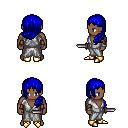
a pixel art fantasy rpg character, male body template, human, dark skin, white robe, metal pants, blue left-swept hairstyle, leather bracers, gold boots, dagger, four views (front, back, left, right), 2x2 character sprite sheet, small pixel art, hard edges, no anti-aliasing